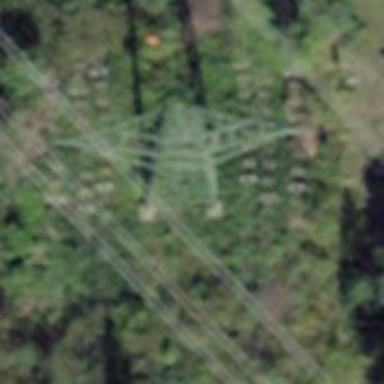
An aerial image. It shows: Power line is depicted.